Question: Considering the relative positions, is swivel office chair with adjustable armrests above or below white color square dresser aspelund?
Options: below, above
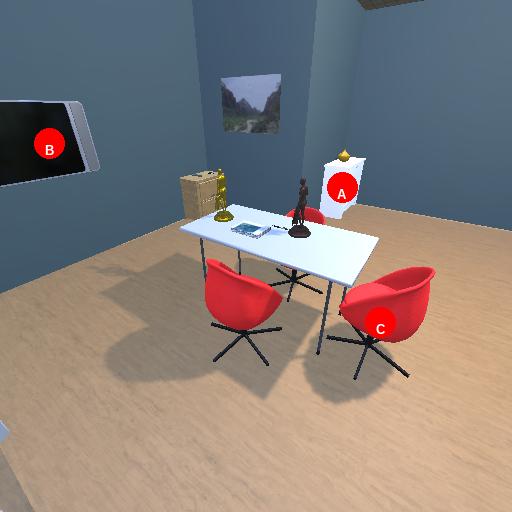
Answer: below